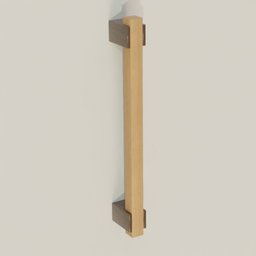
Label: mechanical